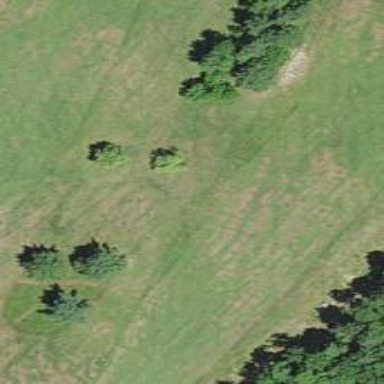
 part of golf course fairway. It is used for the sport of golf."